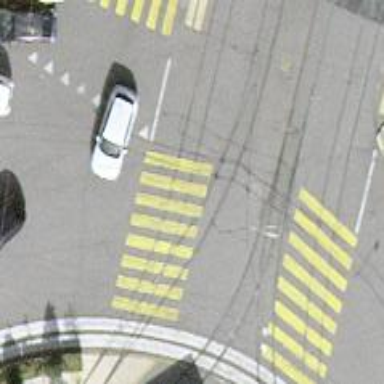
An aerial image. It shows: Zebra crossing for pedestrians at railway crossing.